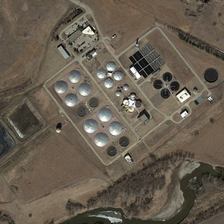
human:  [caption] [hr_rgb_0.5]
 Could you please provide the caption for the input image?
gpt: some storage tanks are surrounded by yellow bareland .

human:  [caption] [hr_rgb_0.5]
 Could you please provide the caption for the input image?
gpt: some storage tanks are surrounded by yellow bareland .

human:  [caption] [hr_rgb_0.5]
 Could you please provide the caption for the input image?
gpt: some storage tanks are surrounded by yellow bareland .

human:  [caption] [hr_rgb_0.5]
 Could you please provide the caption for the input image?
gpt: some storage tanks are surrounded by yellow bareland .

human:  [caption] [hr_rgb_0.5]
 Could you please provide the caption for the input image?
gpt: some storage tanks are surrounded by yellow bareland .